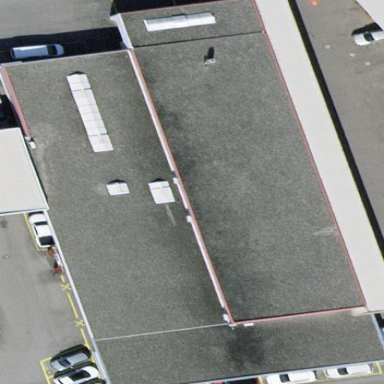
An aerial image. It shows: Building that houses car repair shop.